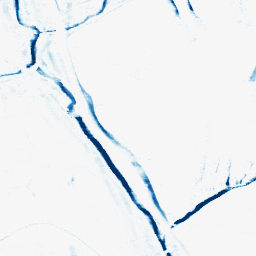
Category: morphological
Decomposition family: morphological_rect
Decomposition parameters: operation: closing
width: 10
height: 3
Upsampling method: quadratic
Upsampling parameters: scale: 4
Upsampling scale: 4